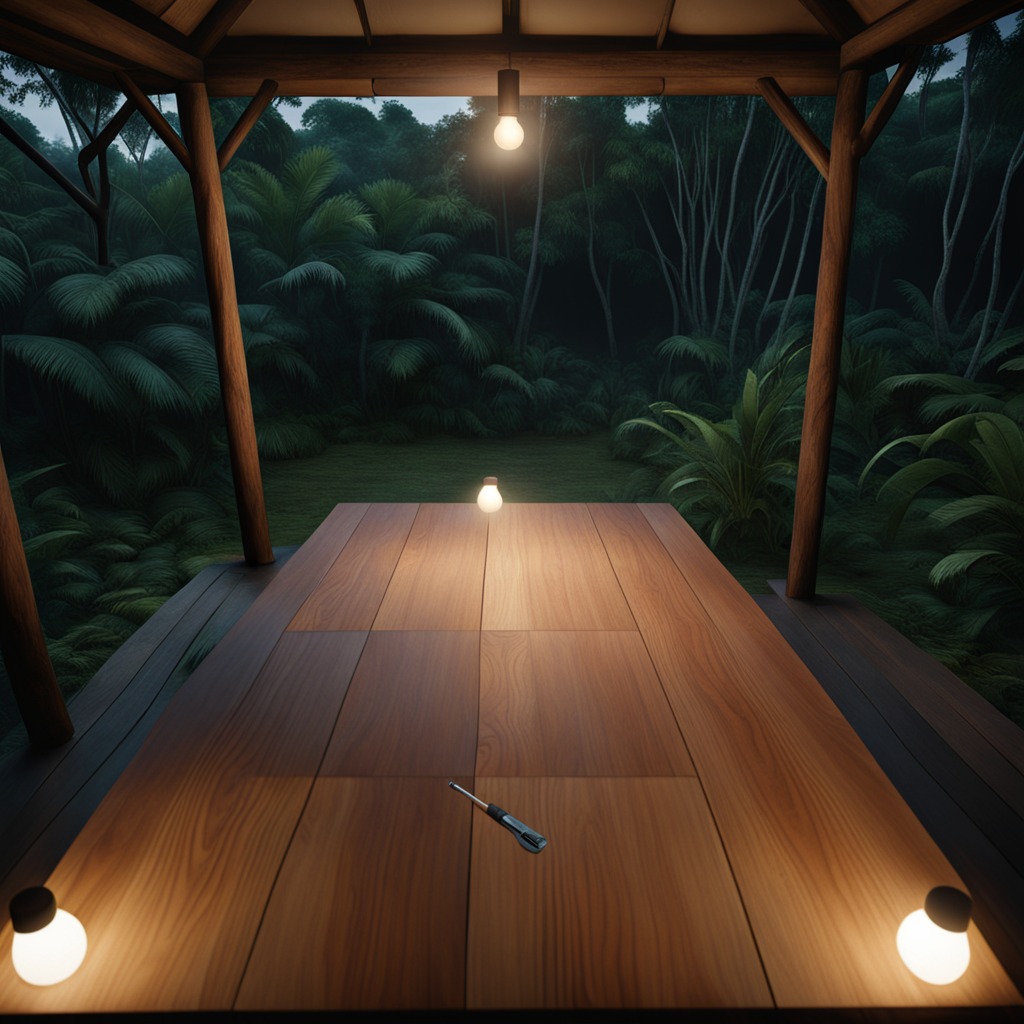
A screwdriver is lying on the wooden table.